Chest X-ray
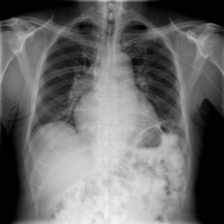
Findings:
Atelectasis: negative
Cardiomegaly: positive
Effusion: negative
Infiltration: negative
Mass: negative
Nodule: negative
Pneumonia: negative
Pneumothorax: negative
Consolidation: negative
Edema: negative
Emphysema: negative
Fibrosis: negative
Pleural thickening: negative
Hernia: negative